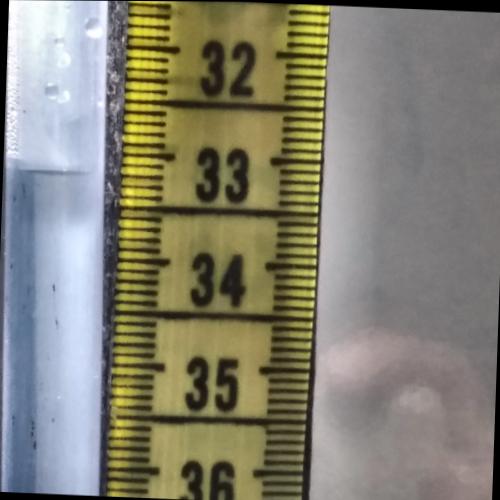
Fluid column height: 33.2 cm